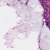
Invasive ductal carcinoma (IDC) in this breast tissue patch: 0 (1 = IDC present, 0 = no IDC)